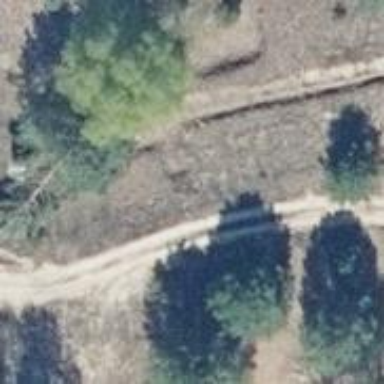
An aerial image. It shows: Grass track road with grade 5 tracktype.